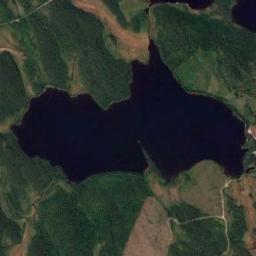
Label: lake